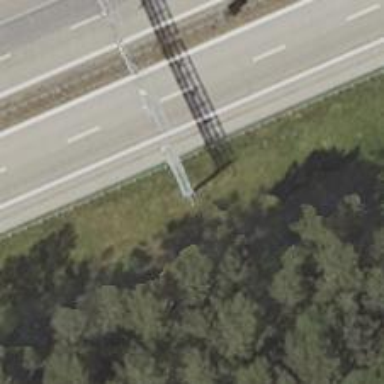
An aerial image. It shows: Gantry structure.